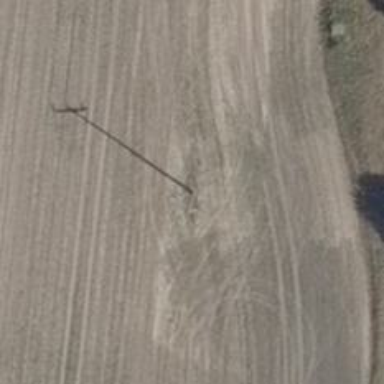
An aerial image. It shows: Power pole.